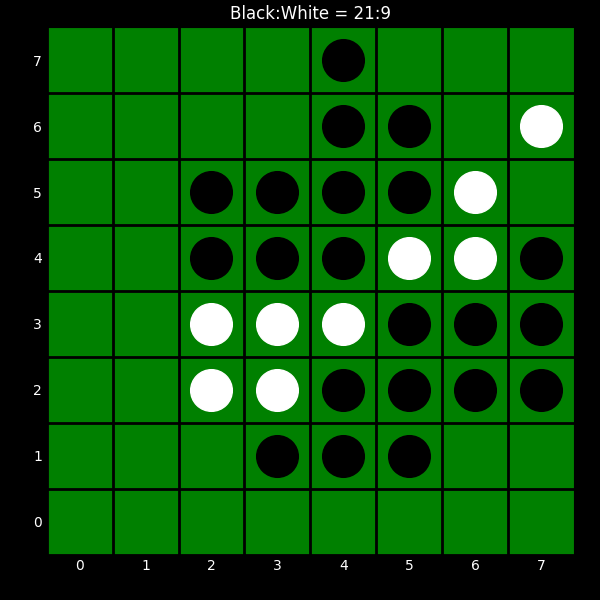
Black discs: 21
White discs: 9